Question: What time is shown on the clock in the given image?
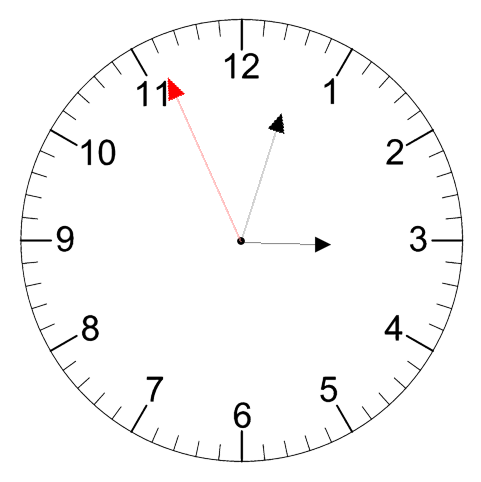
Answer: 03:02:56